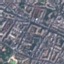
Land use / land cover: Residential